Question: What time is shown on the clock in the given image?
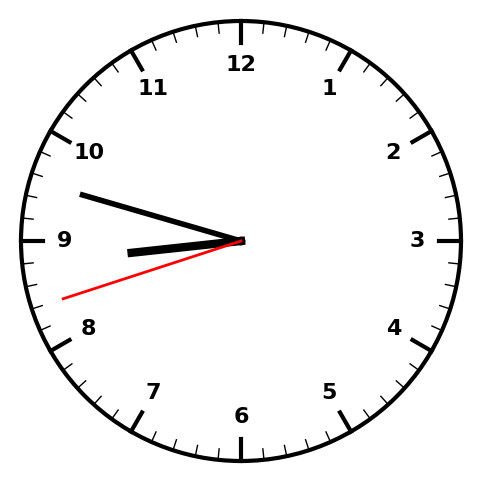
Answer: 08:47:42